Question: i've got the following problem:

here is my sql for the update
'''
public void editEvent(String eventName, String eventCategory, String longitude, String latitude, String pricesFrom, String startDate, String endDate, String eventDescription, String address, String postcode){
String query = "update 'mtgultas'.'Event' SET 'Event' VALUES('eventName' = '"+eventName+"', 'eventCategory' = '"+eventCategory+"', 'longitude' = '"+longitude+"', 'latitude' = '"+latitude+"', 'pricesFrom' = '"+pricesFrom+"', 'startDate' = '"+startDate+"', 'endDate' = '"+endDate+"', 'eventDescription' = '"+eventDescription+"', 'address' = '"+address+"', 'postcode' = '"+postcode+"')";
db.update(query);
System.out.println(query);
}
'''
what i am trying to do is update the database entry. i can populate my frame with the current details however when i click save to update it has a "paddy"
any help would be appreciated
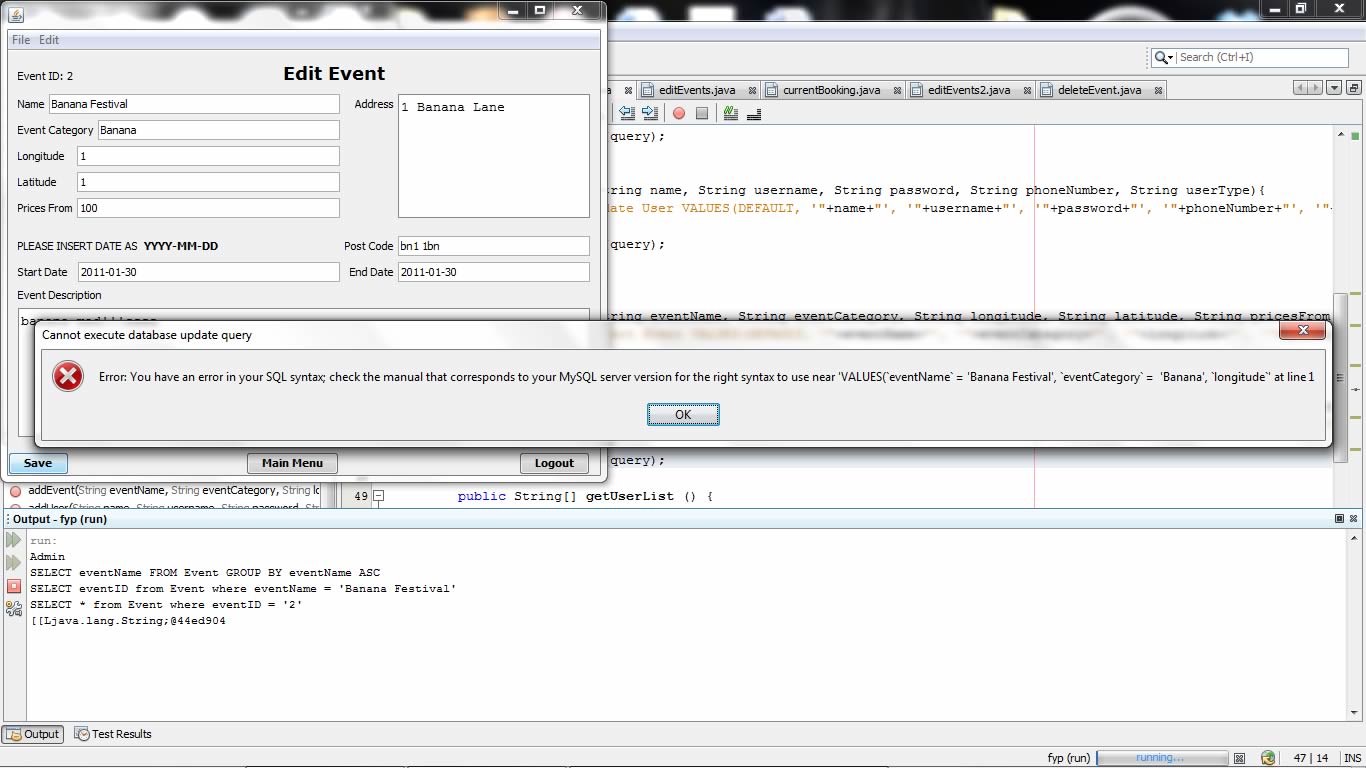
Answer: I assume you are using mysql - you can get the correct syntax for an update query from the mysql website - <URL>
At a quick glance, you don't need the 'Event values' or the parenthesis.